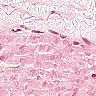
Metastatic tissue present: no